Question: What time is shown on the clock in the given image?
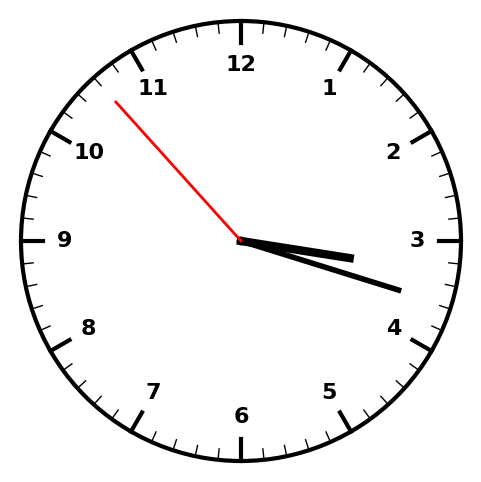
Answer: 03:17:53